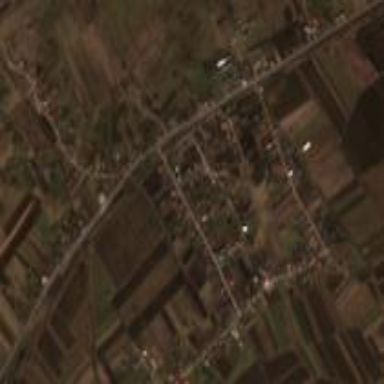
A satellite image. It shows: Residential area in village.